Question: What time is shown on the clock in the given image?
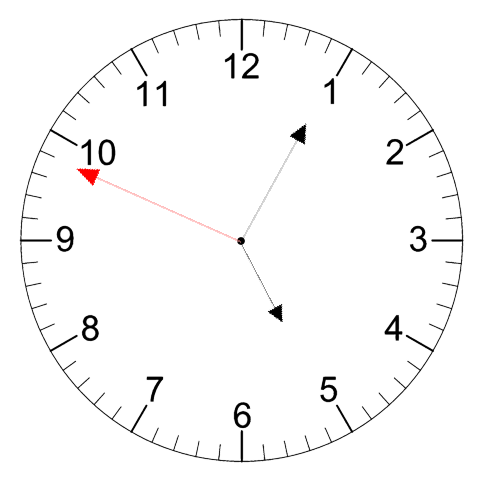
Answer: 05:04:49